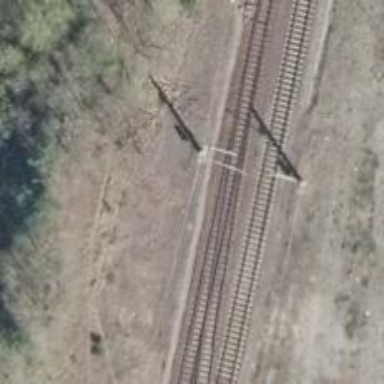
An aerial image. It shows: Railway switch.